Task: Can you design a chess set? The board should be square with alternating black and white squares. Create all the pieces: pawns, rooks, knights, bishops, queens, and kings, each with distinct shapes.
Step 5109:
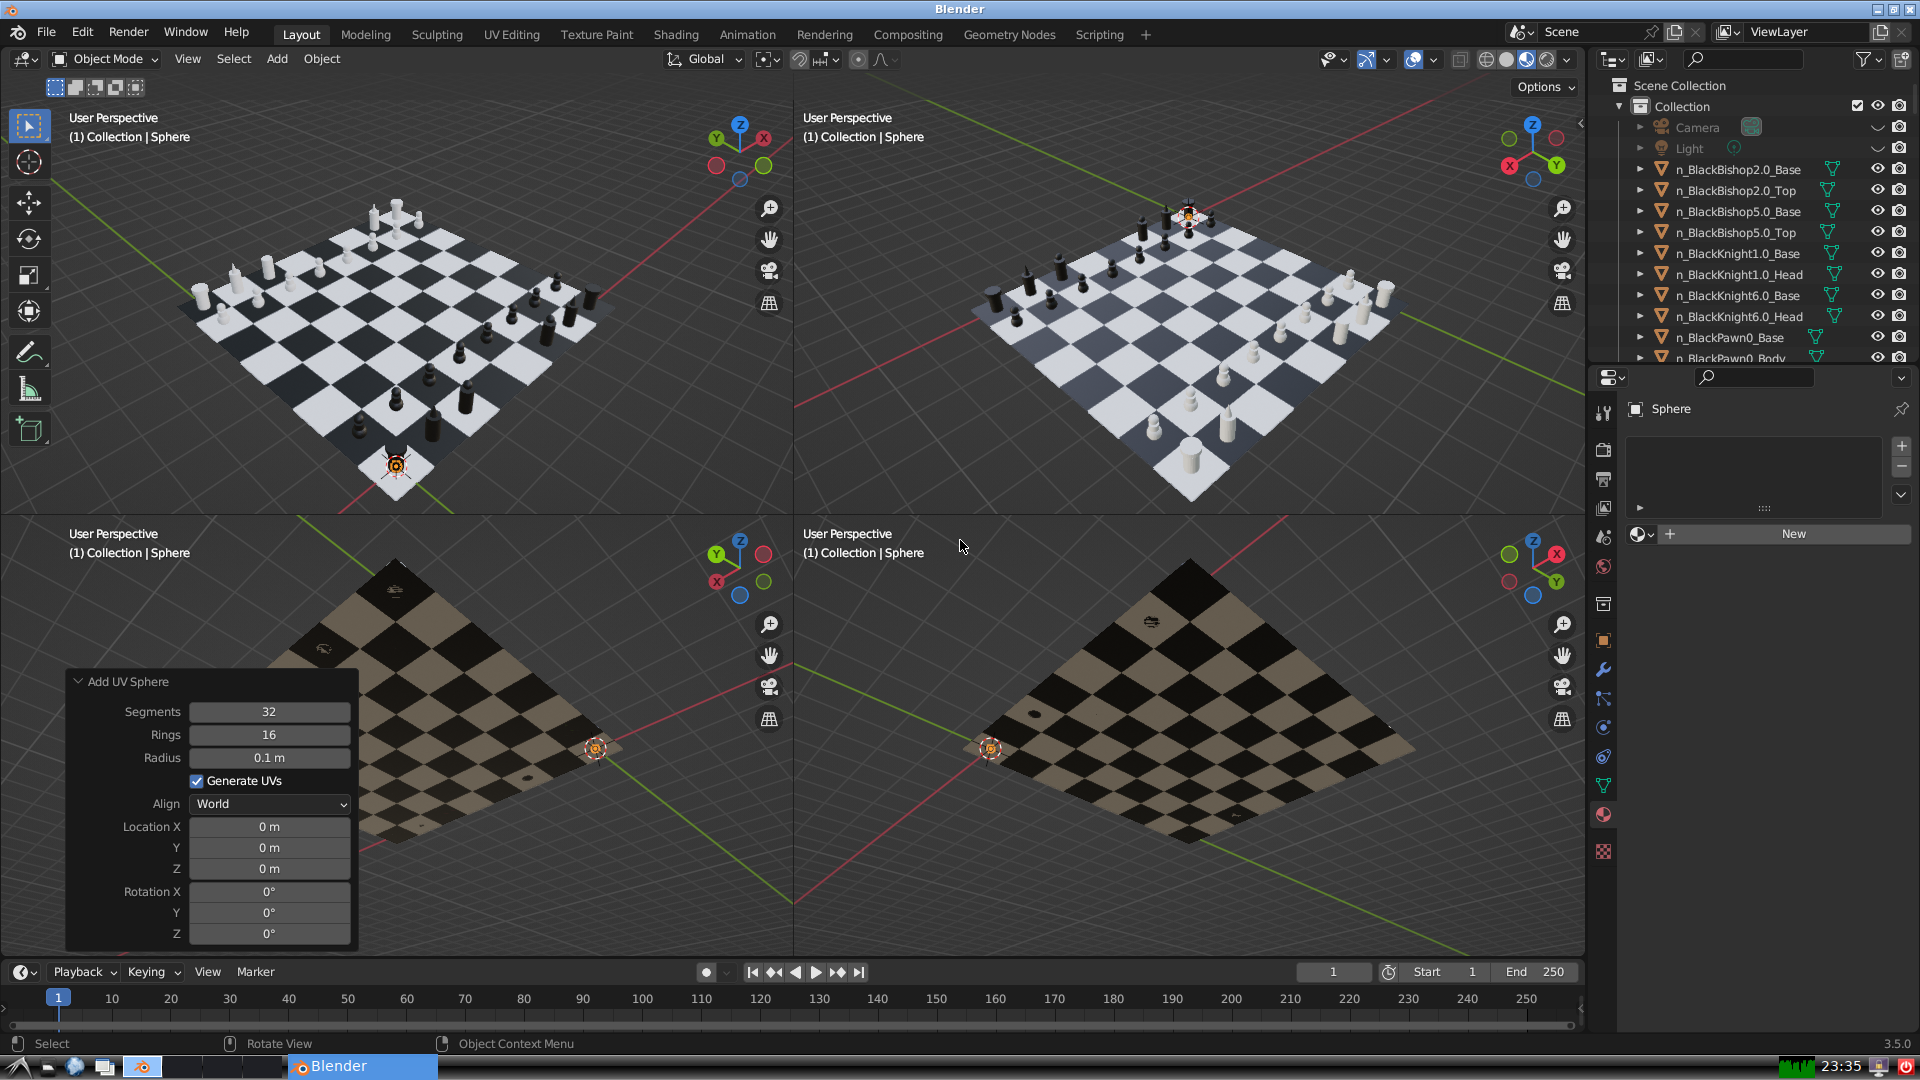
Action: {"mouse_move": [270, 827]}